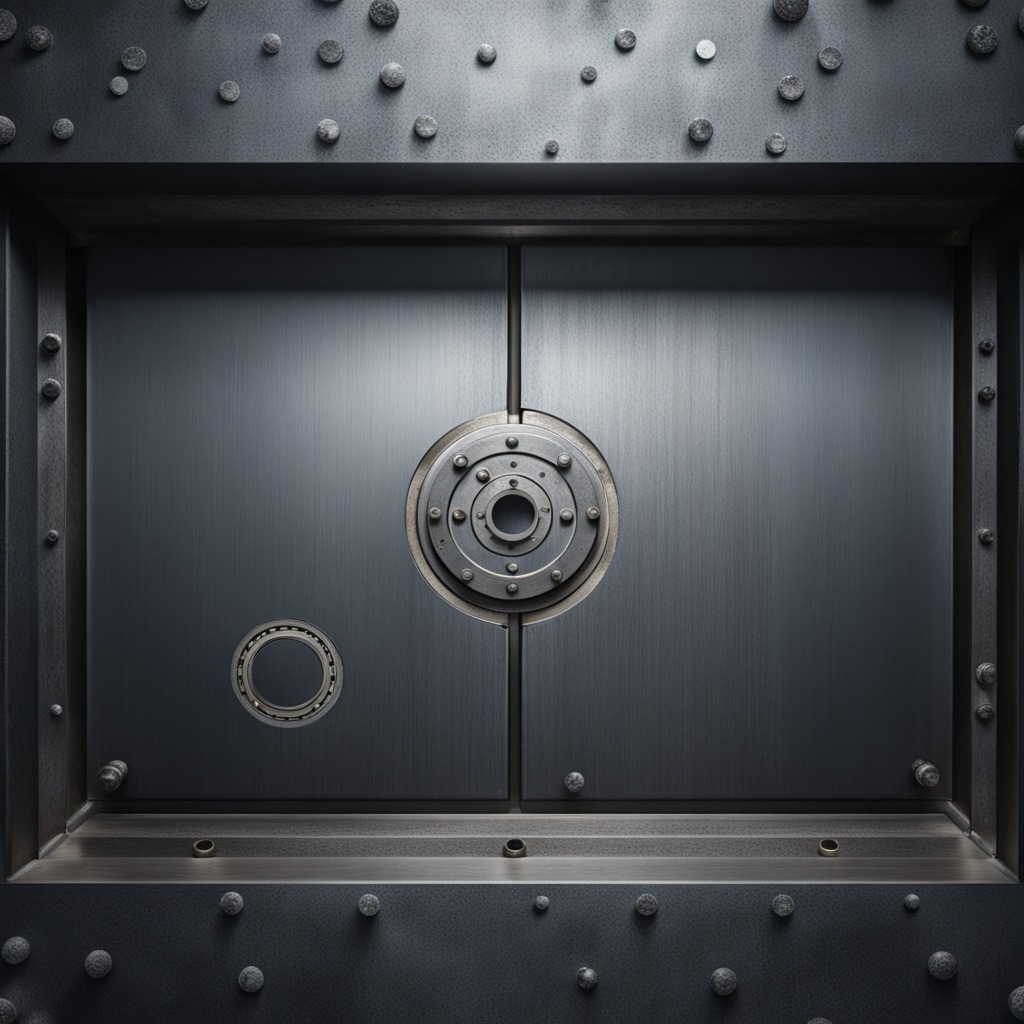
A metal ball bearing is lying on a cold steel table in a mining workshop.